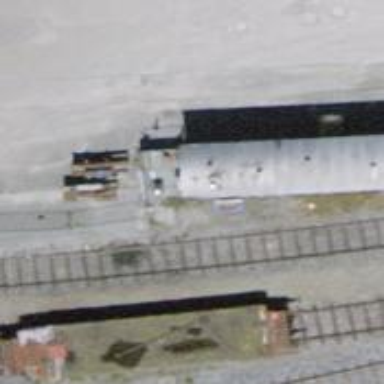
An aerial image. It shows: Railway yard with one track.